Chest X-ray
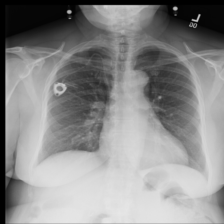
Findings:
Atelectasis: negative
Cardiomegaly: negative
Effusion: negative
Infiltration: negative
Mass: negative
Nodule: negative
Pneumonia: negative
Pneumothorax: negative
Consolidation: negative
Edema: negative
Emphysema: negative
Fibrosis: negative
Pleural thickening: negative
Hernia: negative